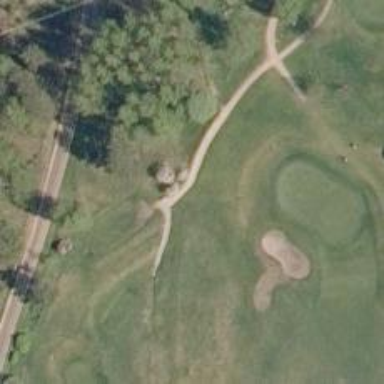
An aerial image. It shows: Path for both road and golf.